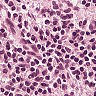
Metastatic tissue present: no